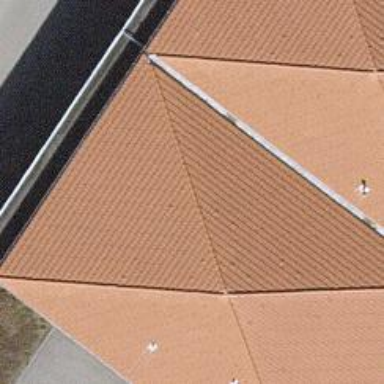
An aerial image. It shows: Part of building with pyramidal roof. The building is white with red roof.